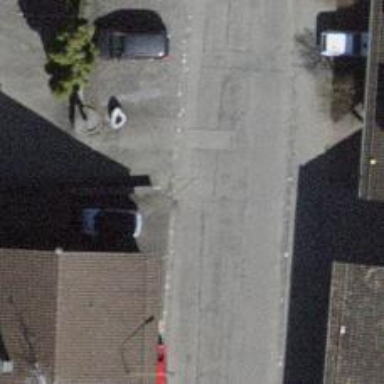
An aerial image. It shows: Sidewalk along the footway.